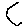
Label: hexagon